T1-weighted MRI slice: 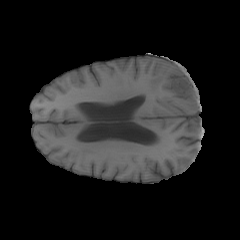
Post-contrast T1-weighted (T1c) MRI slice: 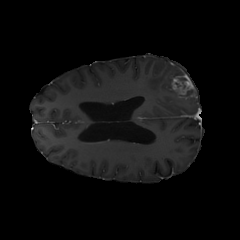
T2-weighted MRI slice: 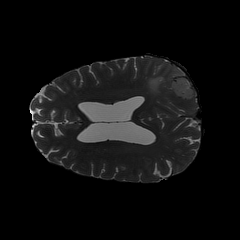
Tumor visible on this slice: yes